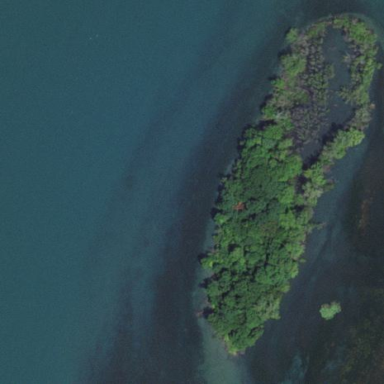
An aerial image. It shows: Islet with dirt surface.